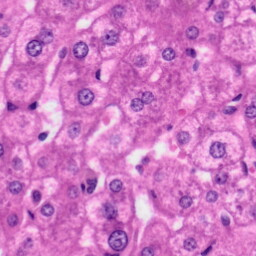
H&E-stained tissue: Liver